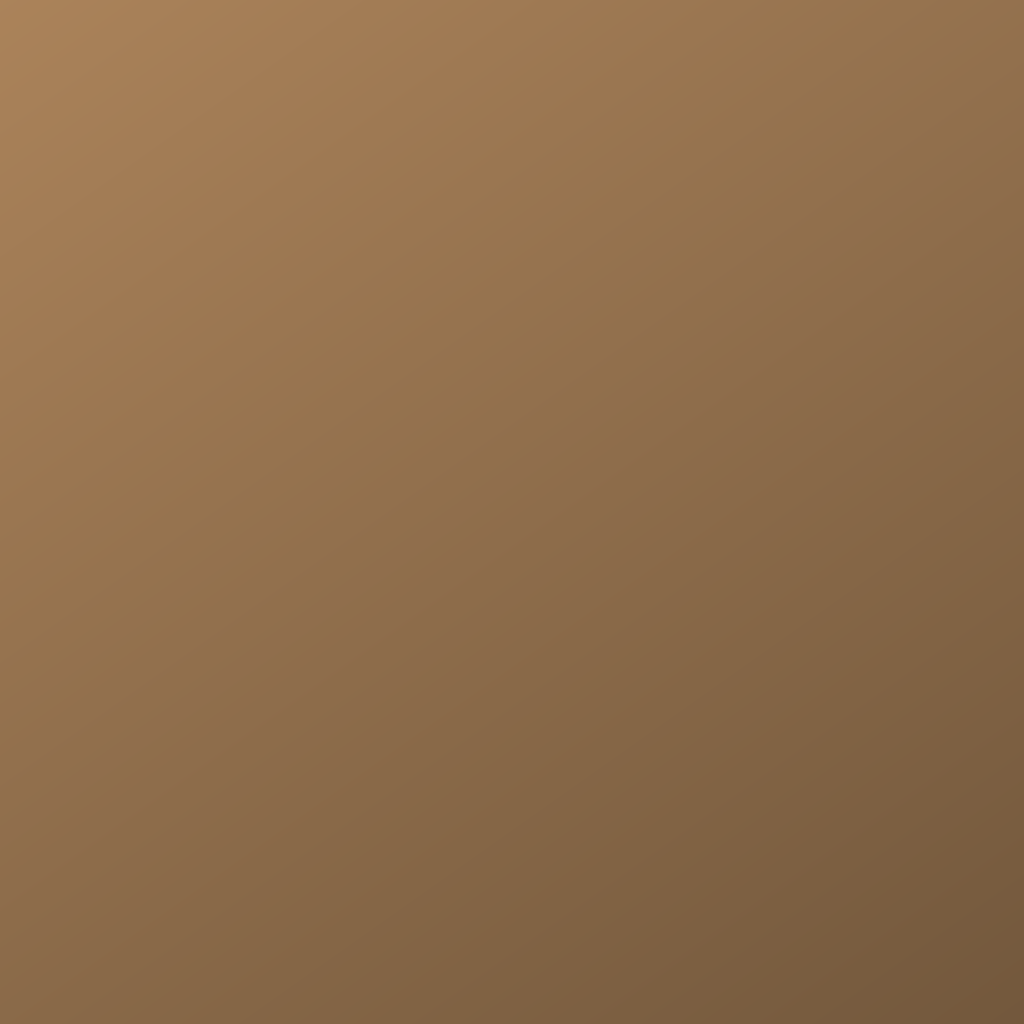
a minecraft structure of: Enchantment ID's Book (In Chest) bad low quality